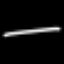
Label: line